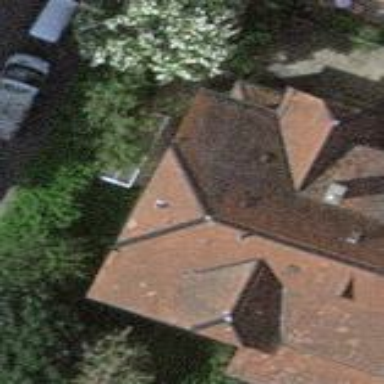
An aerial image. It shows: Residential building with hipped roof made of maroon roof tiles.